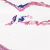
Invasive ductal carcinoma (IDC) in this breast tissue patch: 0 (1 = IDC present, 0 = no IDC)